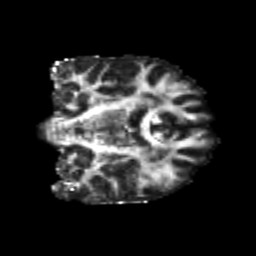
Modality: FA
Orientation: coronal
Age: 21
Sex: male
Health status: healthy
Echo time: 0.074 s